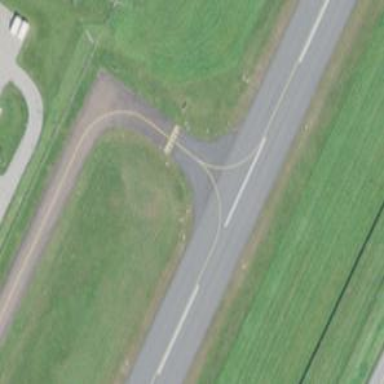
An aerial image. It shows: Image of taxiway at airport.